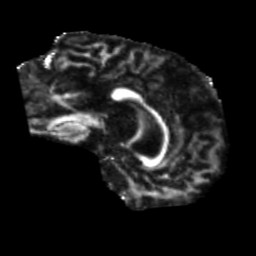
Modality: FA
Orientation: sagittal
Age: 58
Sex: male
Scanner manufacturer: siemens
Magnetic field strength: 3 T
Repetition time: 5.25 s
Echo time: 0.08 s